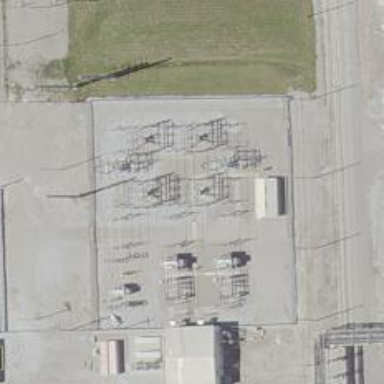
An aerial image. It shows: Switch used for power control.